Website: crate-barrel
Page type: billing-address
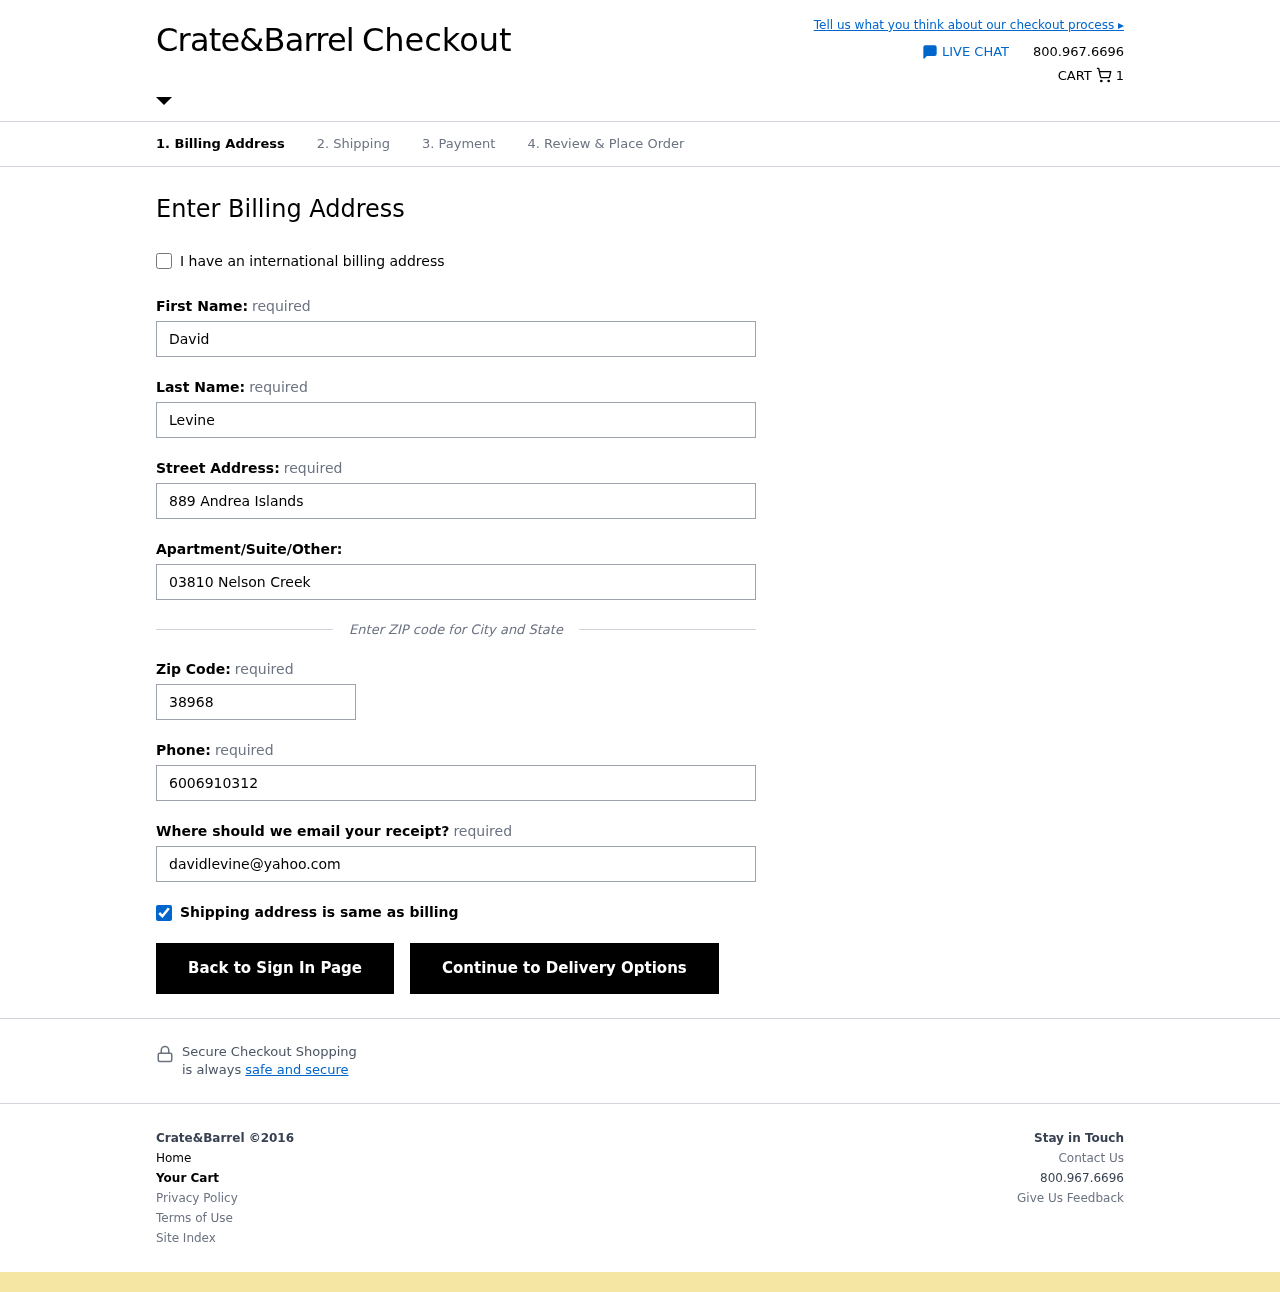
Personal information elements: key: PII_EMAIL
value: davidlevine@yahoo.com
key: PII_FIRSTNAME
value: David
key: PII_LASTNAME
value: Levine
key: PII_PHONE
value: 6006910312
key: PII_POSTCODE
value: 38968
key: PII_STREET
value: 889 Andrea Islands
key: PII_STREET2
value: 03810 Nelson Creek
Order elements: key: ORDER_NUM_ITEMS
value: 1